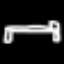
Label: bed